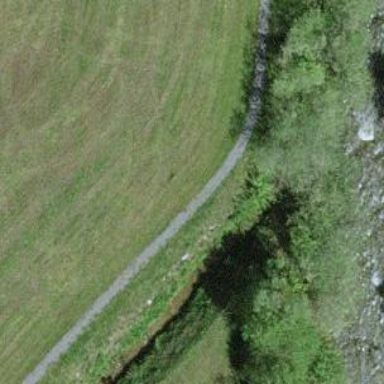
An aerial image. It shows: Track road with grade4 tracktype.